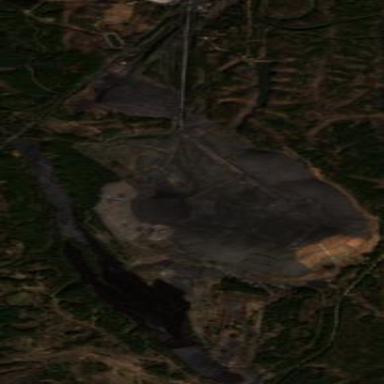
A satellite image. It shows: Landfill used for industrial mineral processing.